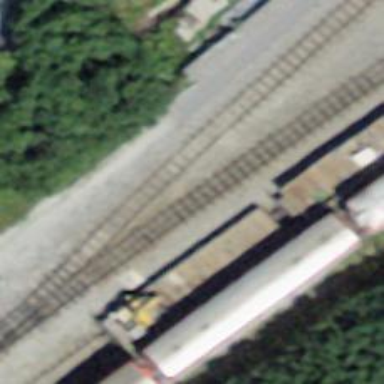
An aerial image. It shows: Preserved narrow gauge railway.